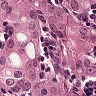
Metastatic tissue present: yes